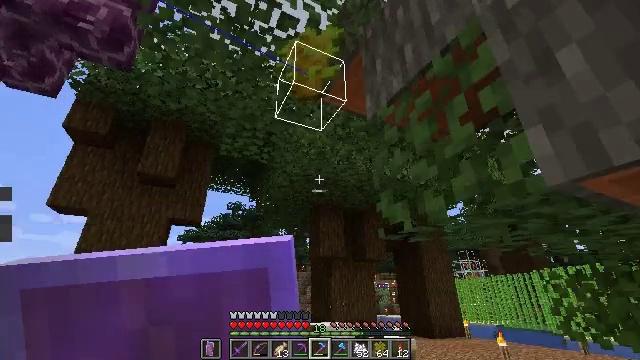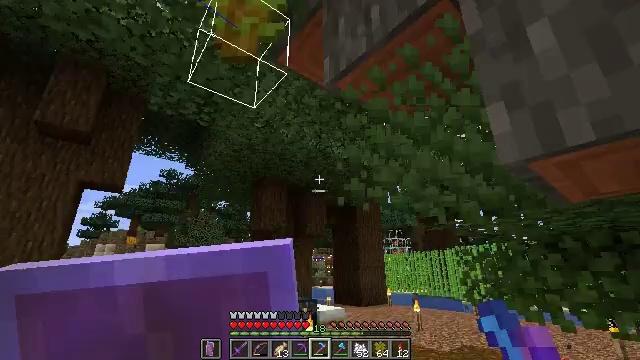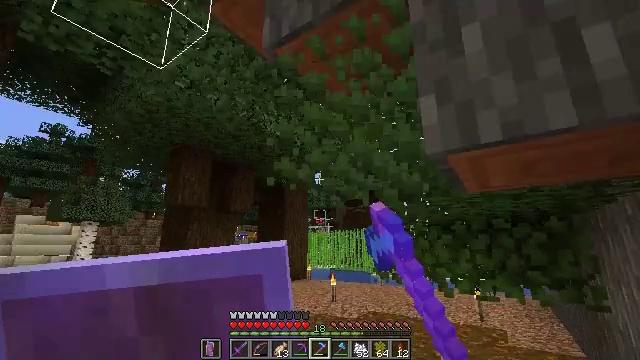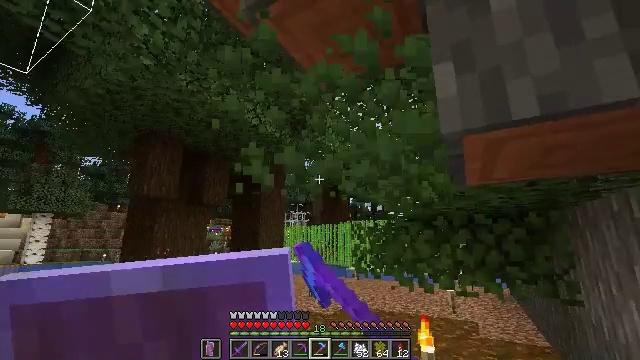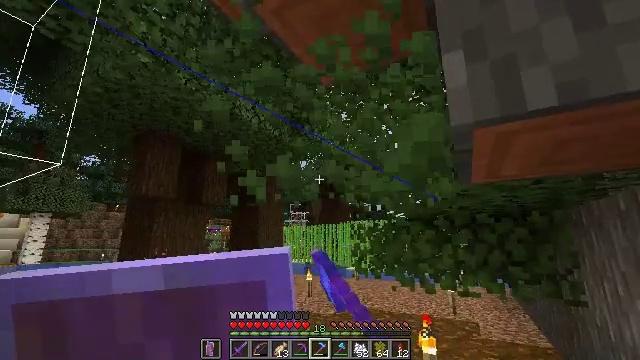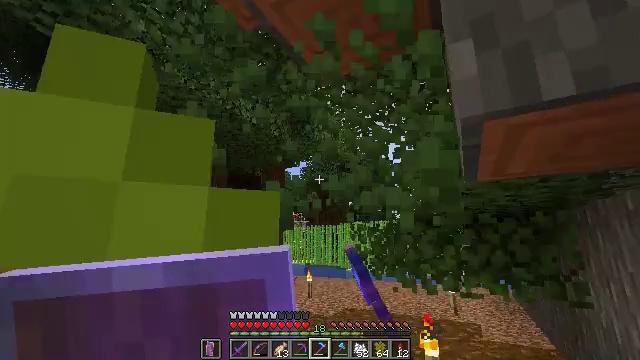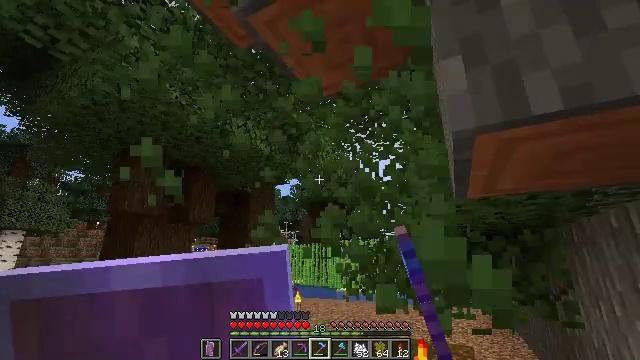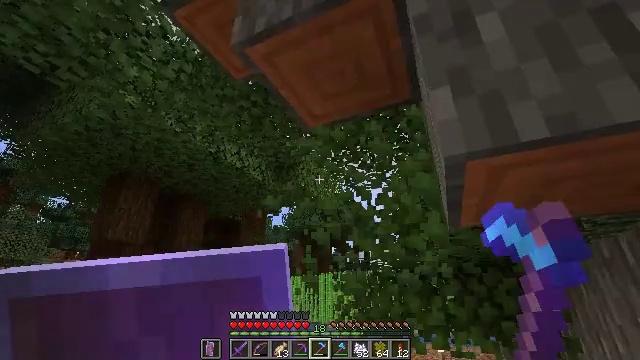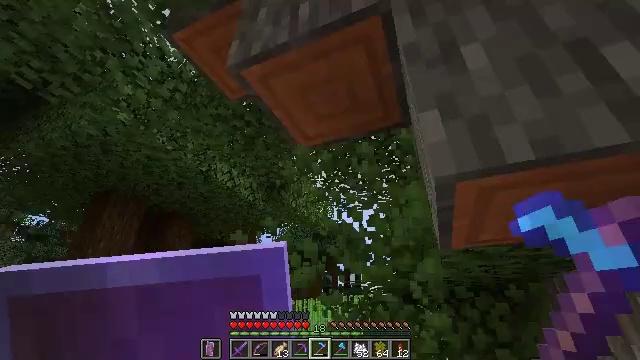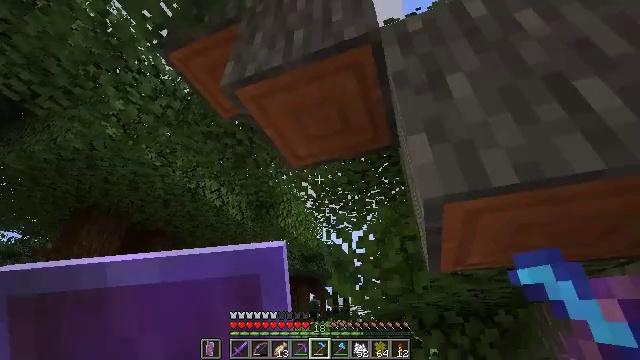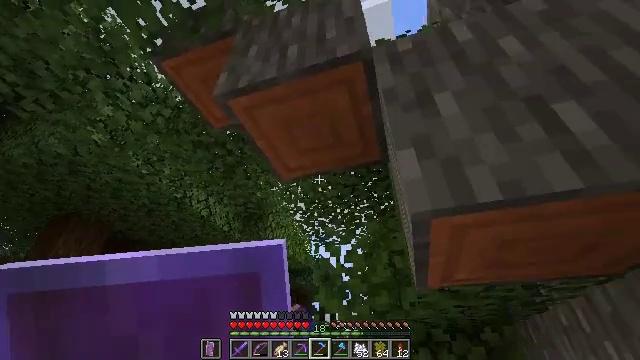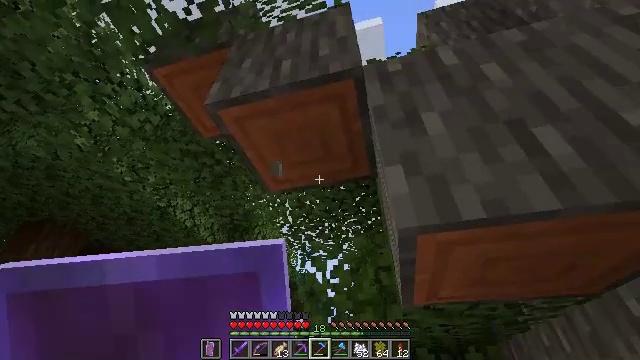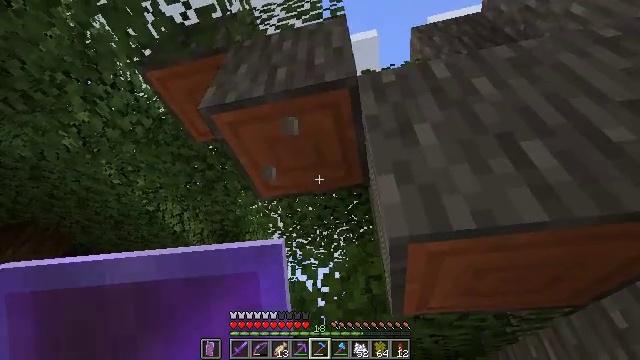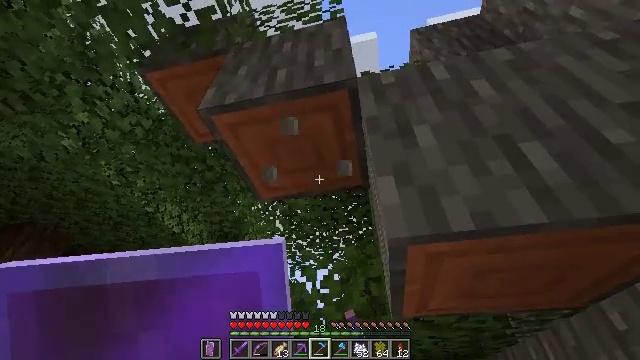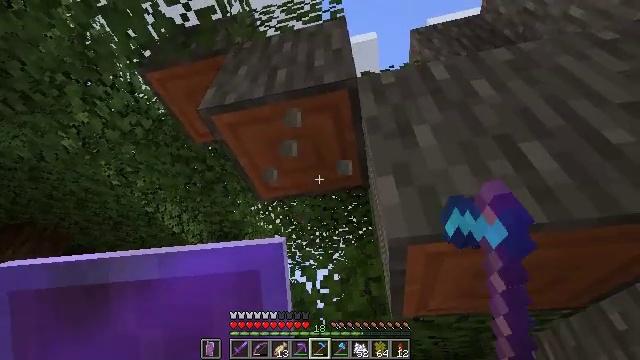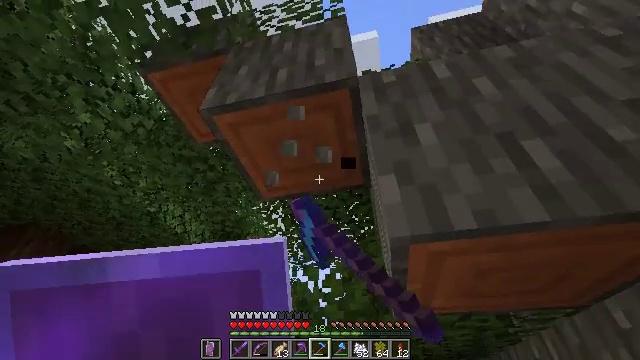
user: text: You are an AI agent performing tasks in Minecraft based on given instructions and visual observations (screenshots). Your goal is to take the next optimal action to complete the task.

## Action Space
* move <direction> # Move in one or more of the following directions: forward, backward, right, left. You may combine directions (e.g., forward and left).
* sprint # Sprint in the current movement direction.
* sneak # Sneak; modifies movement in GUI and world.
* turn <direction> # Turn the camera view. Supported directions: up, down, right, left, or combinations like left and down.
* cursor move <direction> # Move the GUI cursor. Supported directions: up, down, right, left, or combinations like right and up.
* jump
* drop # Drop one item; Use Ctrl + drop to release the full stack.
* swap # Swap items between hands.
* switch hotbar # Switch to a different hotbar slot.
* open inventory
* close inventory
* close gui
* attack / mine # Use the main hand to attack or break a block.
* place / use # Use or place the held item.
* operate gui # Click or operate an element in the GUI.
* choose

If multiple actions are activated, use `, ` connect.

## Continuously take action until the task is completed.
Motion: motion action
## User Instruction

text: Trim the tree by mining the acacia leaves.
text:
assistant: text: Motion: move forward, turn right and down, attack / mine
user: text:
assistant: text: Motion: move forward, turn right and down, attack / mine
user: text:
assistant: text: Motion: turn right and down, attack / mine
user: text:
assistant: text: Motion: attack / mine
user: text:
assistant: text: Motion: attack / mine
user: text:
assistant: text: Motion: turn right and up, attack / mine
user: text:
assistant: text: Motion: turn right and up, attack / mine
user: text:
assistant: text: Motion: turn right and up, attack / mine
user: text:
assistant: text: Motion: turn right and up, attack / mine
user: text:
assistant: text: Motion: turn right and up, attack / mine
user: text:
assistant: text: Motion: turn right and up, attack / mine
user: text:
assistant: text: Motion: turn right and up, attack / mine
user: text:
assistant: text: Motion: attack / mine
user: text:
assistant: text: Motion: attack / mine
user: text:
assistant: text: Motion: attack / mine
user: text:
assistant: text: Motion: turn left
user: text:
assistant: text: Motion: turn left and up
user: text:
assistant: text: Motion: turn left and up
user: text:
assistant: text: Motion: turn left and up
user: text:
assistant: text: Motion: turn left and up
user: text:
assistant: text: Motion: turn left
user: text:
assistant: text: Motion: no_op
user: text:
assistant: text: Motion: no_op
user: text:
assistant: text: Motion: no_op
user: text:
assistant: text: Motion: no_op
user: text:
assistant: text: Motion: no_op
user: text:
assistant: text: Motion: no_op
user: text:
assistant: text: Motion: turn left and up
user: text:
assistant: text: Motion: turn left and up
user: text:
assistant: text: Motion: no_op